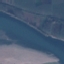
Label: River